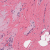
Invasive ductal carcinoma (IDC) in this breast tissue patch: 0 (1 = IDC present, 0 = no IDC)